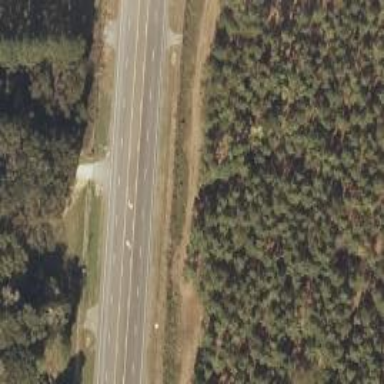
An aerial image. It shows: Asphalt road designated as trunk highway.